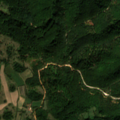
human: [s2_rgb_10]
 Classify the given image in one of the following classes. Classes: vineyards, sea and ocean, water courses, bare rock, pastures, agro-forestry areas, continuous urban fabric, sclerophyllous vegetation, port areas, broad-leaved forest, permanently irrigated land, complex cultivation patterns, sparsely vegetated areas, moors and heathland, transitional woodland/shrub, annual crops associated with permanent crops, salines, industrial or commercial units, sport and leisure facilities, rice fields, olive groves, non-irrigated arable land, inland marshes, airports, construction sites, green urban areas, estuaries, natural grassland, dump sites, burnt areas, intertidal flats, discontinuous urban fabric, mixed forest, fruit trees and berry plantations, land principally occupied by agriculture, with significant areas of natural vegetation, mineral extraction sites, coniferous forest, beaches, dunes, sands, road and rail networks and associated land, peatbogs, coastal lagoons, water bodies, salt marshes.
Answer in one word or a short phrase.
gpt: land principally occupied by agriculture, with significant areas of natural vegetation, broad-leaved forest, transitional woodland/shrub